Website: crate-barrel
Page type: payment
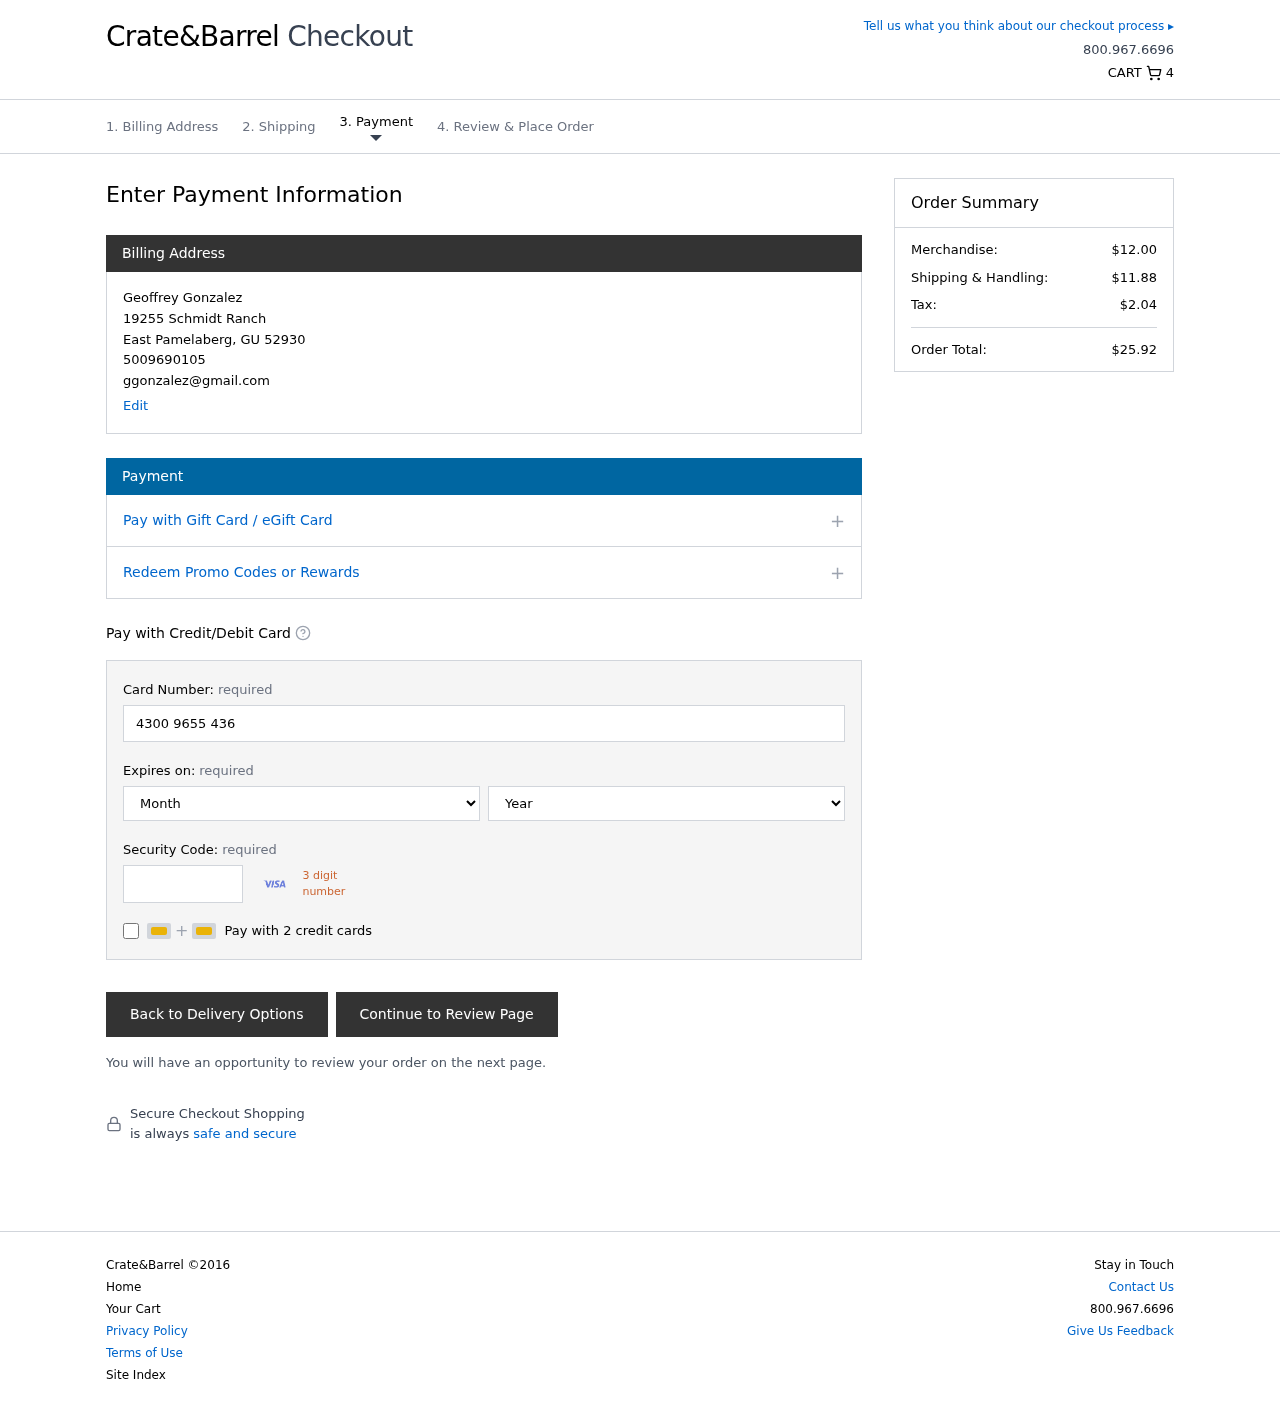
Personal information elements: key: PII_CARD_CVV
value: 851
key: PII_CARD_EXPIRY_MONTH
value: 05
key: PII_CARD_EXPIRY_YEAR
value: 29
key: PII_CARD_NUMBER
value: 4300 9655 4366 3721
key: PII_CITY
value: East Pamelaberg
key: PII_EMAIL
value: ggonzalez@gmail.com
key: PII_FULLNAME
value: Geoffrey Gonzalez
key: PII_PHONE
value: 5009690105
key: PII_POSTCODE
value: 52930
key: PII_STATE_ABBR
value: GU
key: PII_STREET
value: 19255 Schmidt Ranch
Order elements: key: ORDER_NUM_ITEMS
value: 4
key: ORDER_SUBTOTAL
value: $12.00
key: ORDER_SHIPPING_COST
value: $11.88
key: ORDER_TAX
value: $2.04
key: ORDER_TOTAL
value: $25.92